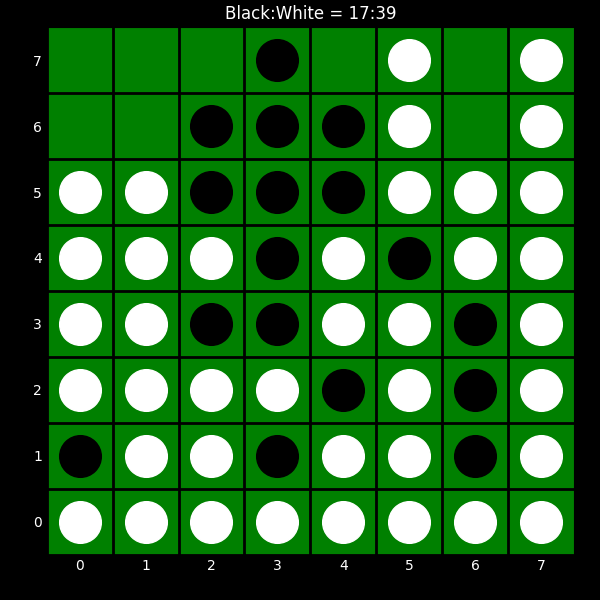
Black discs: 17
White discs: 39